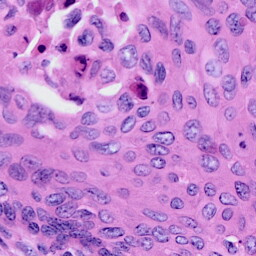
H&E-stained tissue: Cervix